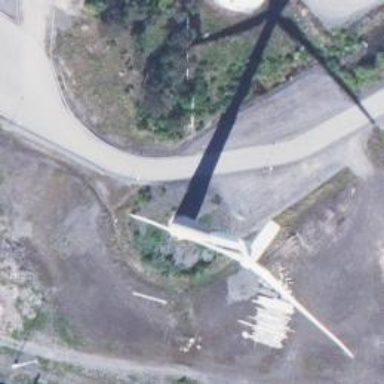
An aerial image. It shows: Wind power generator with wind turbines.